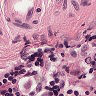
Metastatic tissue present: no